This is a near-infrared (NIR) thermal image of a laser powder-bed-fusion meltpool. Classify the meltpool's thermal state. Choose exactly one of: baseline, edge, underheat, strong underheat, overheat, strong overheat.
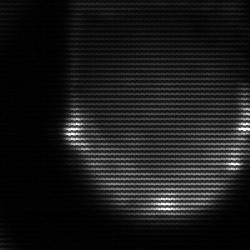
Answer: edge